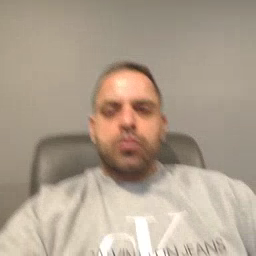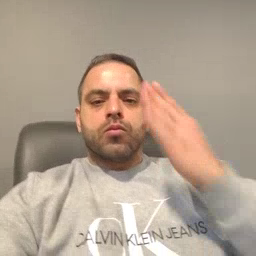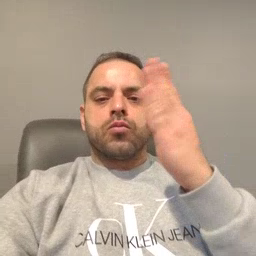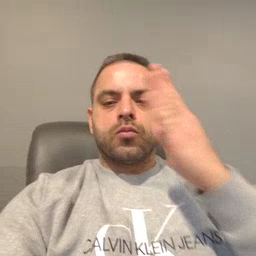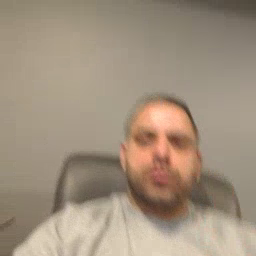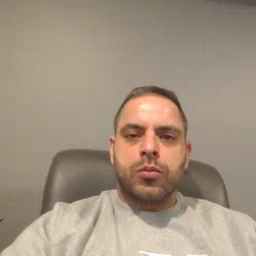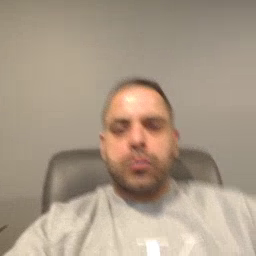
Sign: blue